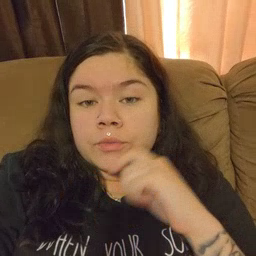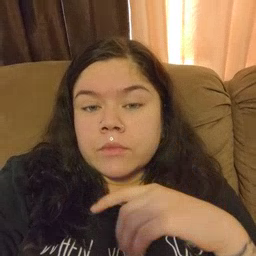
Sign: dryer